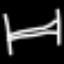
Label: bed